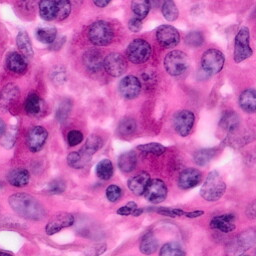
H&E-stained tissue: Pancreatic